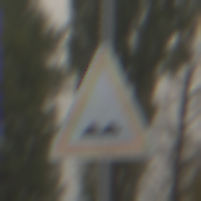
Verkehrszeichen: UnebeneFahrbahn
Umgebung: Outdoor, Suburban
Tageszeit: MorningAfternoon
Wetter: Overcast
Licht: Natural
Jahreszeit: NotSpecified
Kontrast: LowContrast